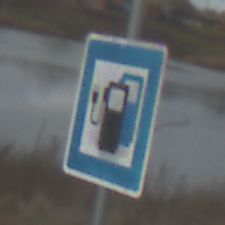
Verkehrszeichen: LadestationFuerElektrofahrzeuge
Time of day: SunriseSunset
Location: Outdoor (RoadRail)
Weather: PartlyCloudy
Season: NotSpecified
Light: Natural